CT reconstruction: vmi40
Segmentation target: lesions
Patient: F, age 65
ISS stage: Stage 2
Metal implant: no
Axial slice:
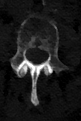
Sagittal slice:
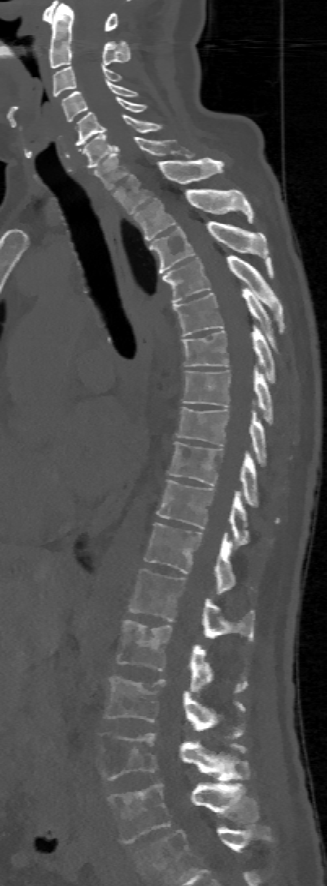